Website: lowes
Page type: customer-info-address
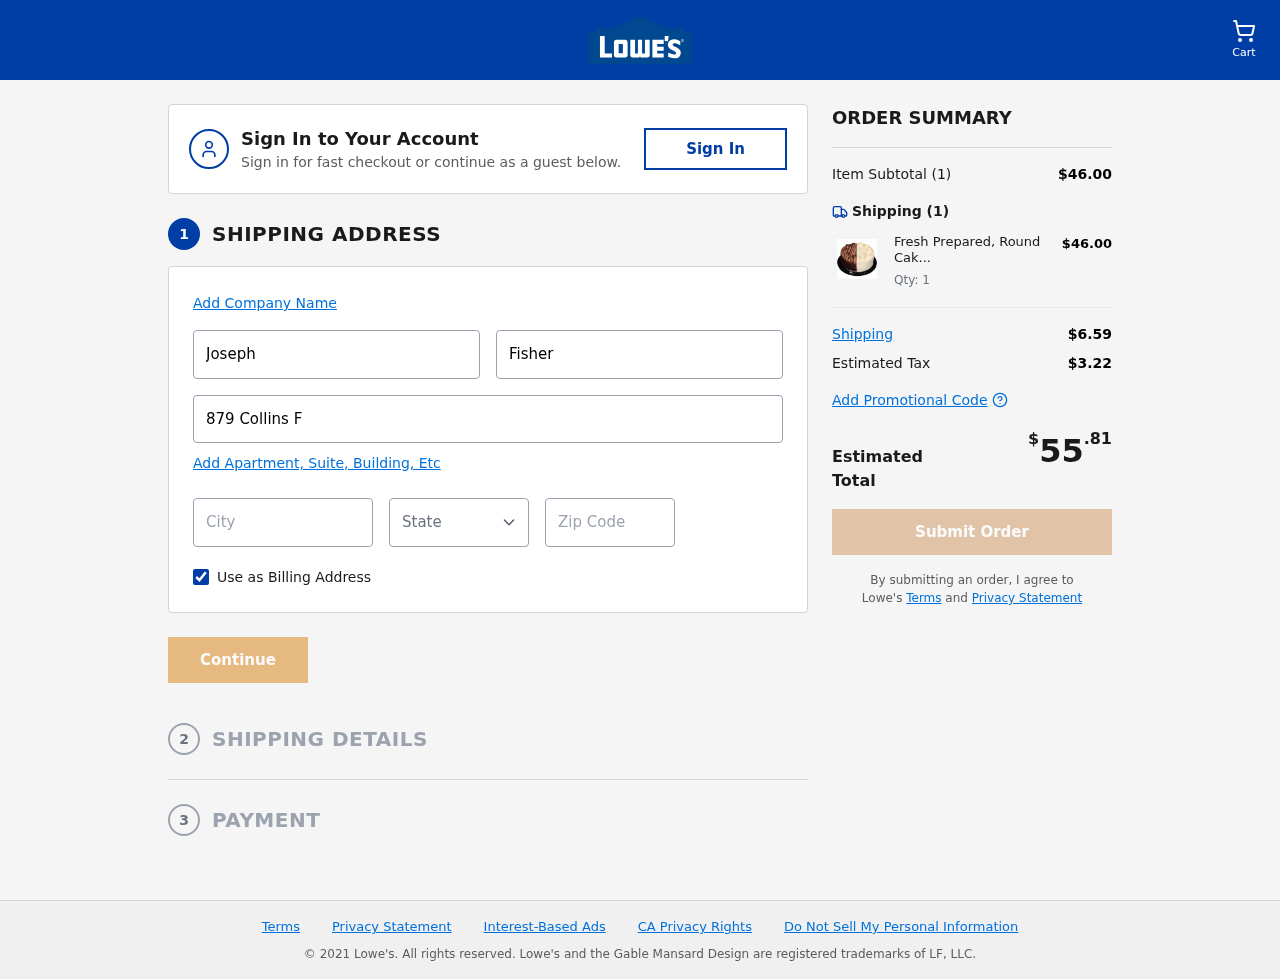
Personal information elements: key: PII_CITY
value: Woodsview
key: PII_FIRSTNAME
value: Joseph
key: PII_LASTNAME
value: Fisher
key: PII_POSTCODE
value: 47186
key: PII_STATE_ABBR
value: GA
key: PII_STREET
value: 879 Collins Falls Apt. 065
Product elements: key: PRODUCT1_NAME
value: Fresh Prepared, Round Cake, Double Layer, Black & White, 42 Oz
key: PRODUCT1_PRICE
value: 46
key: PRODUCT1_QUANTITY
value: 1
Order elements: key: ORDER_NUM_ITEMS
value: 1
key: ORDER_SUBTOTAL
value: $46.00
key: ORDER_NUM_ITEMS2
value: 1
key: ORDER_SHIPPING_COST
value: $6.59
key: ORDER_TAX
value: $3.22
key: ORDER_TOTAL
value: $55.81